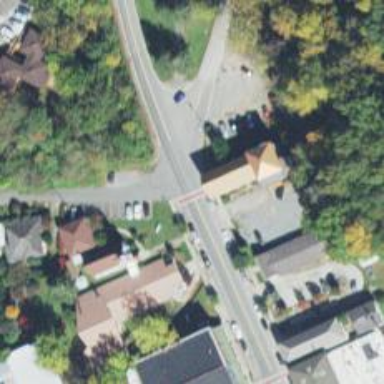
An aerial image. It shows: Uncontrolled crossing on the road.